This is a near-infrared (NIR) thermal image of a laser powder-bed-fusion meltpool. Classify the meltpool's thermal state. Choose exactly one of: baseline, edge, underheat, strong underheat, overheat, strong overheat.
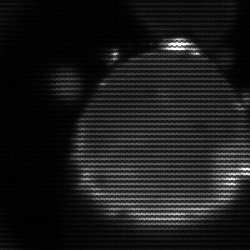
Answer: edge